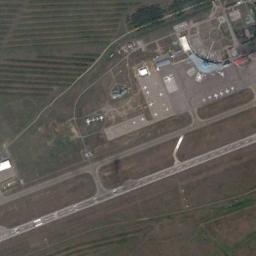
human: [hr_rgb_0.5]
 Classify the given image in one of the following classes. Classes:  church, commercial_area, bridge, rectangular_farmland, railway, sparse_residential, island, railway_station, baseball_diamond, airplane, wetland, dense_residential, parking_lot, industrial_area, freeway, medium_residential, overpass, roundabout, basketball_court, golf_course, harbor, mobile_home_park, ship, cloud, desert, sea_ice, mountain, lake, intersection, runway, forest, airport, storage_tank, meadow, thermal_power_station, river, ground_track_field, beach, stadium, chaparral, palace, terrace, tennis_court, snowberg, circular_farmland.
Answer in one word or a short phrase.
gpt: airport